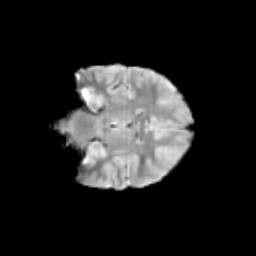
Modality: T2w
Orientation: coronal
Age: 10
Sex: female
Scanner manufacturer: siemens
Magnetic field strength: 3 T
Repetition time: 3.8 s
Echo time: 0.07 s